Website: macys
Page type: cross-sells
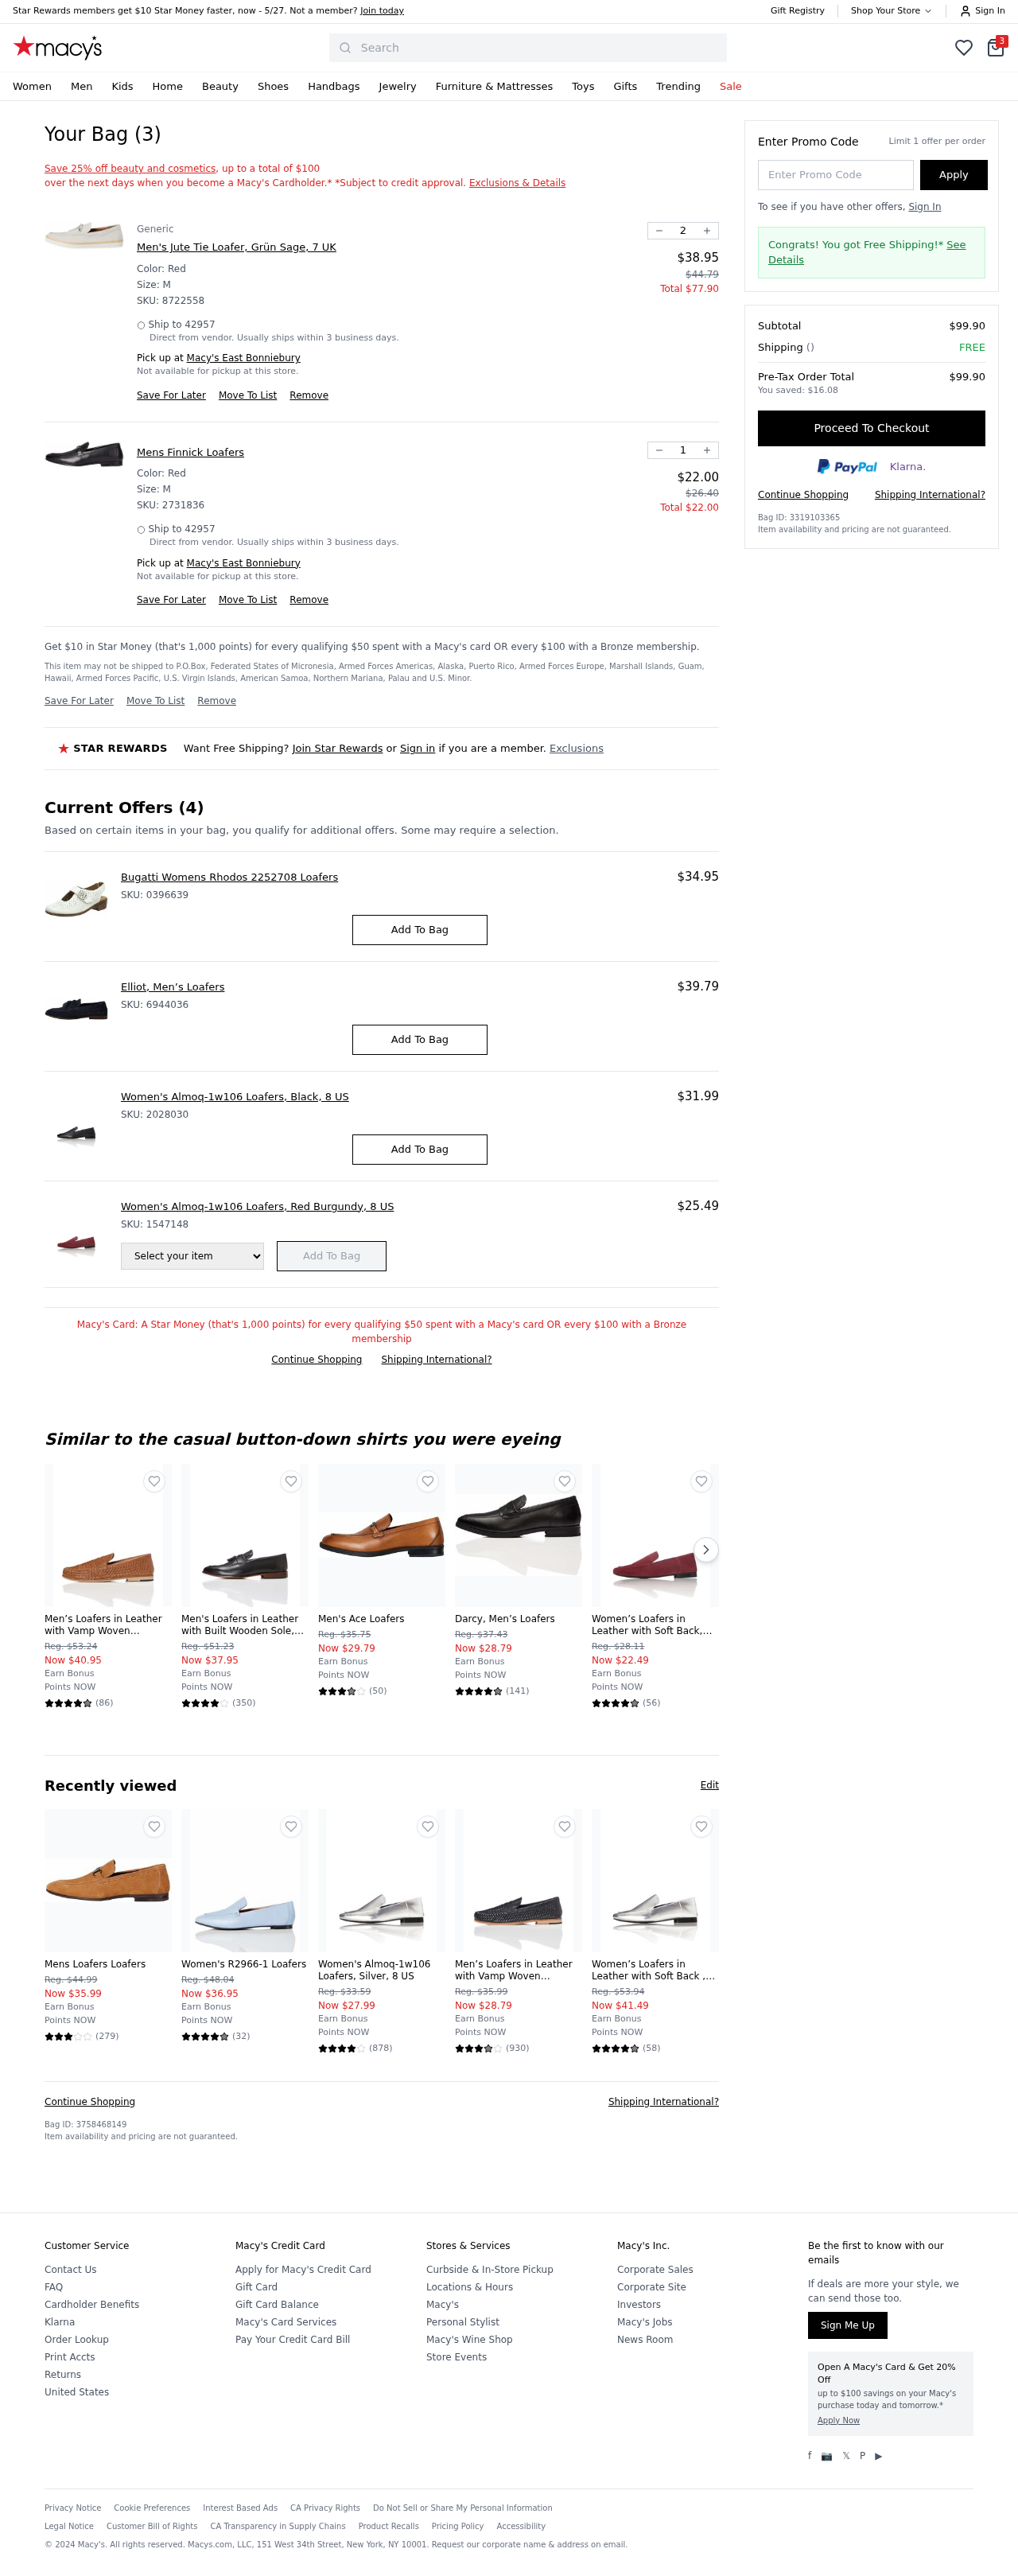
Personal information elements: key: PII_CITY
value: East Bonniebury
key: PII_POSTCODE
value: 42957
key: PII_PROMO_CODE
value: SPRING73
Product elements: key: PRODUCT10_NAME
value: Mens Loafers Loafers
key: PRODUCT10_NUM_RATINGS
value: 279
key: PRODUCT10_PRICE
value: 35.99
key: PRODUCT10_RATING
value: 3.2
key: PRODUCT11_NAME
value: Women's R2966-1 Loafers
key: PRODUCT11_NUM_RATINGS
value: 32
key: PRODUCT11_PRICE
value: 36.95
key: PRODUCT11_RATING
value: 4.8
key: PRODUCT12_NAME
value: Women's Almoq-1w106 Loafers, Silver, 8 US
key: PRODUCT12_NUM_RATINGS
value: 878
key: PRODUCT12_PRICE
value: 27.99
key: PRODUCT12_RATING
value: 4.3
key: PRODUCT13_NAME
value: Men’s Loafers in Leather with Vamp Woven Embellishment, Black (Black), 10.5 UK
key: PRODUCT13_NUM_RATINGS
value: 930
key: PRODUCT13_PRICE
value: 28.79
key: PRODUCT13_RATING
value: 3.9
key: PRODUCT14_NAME
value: Women’s Loafers in Leather with Soft Back , Silver , 7 UK ,ALMOQ-1W1-06
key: PRODUCT14_NUM_RATINGS
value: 58
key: PRODUCT14_PRICE
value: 41.49
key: PRODUCT14_RATING
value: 4.5
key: PRODUCT15_NAME
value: Bugatti Womens Rhodos 2252708 Loafers
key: PRODUCT15_PRICE
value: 34.95
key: PRODUCT16_NAME
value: Women's Almoq-1w106 Loafers, Black, 8 US
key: PRODUCT16_PRICE
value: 31.99
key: PRODUCT1_BRAND
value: Generic
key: PRODUCT1_NAME
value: Men's Jute Tie Loafer, Grün Sage, 7 UK
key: PRODUCT1_PRICE
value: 38.95
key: PRODUCT1_QUANTITY
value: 2
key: PRODUCT2_NAME
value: Mens Finnick Loafers
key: PRODUCT2_PRICE
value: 22
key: PRODUCT2_QUANTITY
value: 1
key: PRODUCT3_NAME
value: Elliot, Men’s Loafers
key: PRODUCT3_PRICE
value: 39.79
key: PRODUCT4_NAME
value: Women's Almoq-1w106 Loafers, Red Burgundy, 8 US
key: PRODUCT4_PRICE
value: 25.49
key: PRODUCT5_NAME
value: Men’s Loafers in Leather with Vamp Woven Embellishment, Brown (Tan), 7 UK
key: PRODUCT5_NUM_RATINGS
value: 86
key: PRODUCT5_PRICE
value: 40.95
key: PRODUCT5_RATING
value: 4.5
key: PRODUCT6_NAME
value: Men's Loafers in Leather with Built Wooden Sole, Black (Black), 10.5 UK
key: PRODUCT6_NUM_RATINGS
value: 350
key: PRODUCT6_PRICE
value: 37.95
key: PRODUCT6_RATING
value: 4.3
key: PRODUCT7_NAME
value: Men's Ace Loafers
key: PRODUCT7_NUM_RATINGS
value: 50
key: PRODUCT7_PRICE
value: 29.79
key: PRODUCT7_RATING
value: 3.6
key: PRODUCT8_NAME
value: Darcy, Men’s Loafers
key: PRODUCT8_NUM_RATINGS
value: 141
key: PRODUCT8_PRICE
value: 28.79
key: PRODUCT8_RATING
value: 4.6
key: PRODUCT9_NAME
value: Women’s Loafers in Leather with Soft Back, Red (Burgundy), 5 UK,ALMOQ-1W1-06
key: PRODUCT9_NUM_RATINGS
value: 56
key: PRODUCT9_PRICE
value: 22.49
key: PRODUCT9_RATING
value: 4.9
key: PRODUCT1_SKU
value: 8722558
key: PRODUCT1_ORIGINAL_PRICE
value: $44.79
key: PRODUCT1_TOTAL
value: $77.90
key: PRODUCT2_SKU
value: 2731836
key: PRODUCT2_ORIGINAL_PRICE
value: $26.40
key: PRODUCT2_TOTAL
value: $22.00
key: PRODUCT15_SKU
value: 0396639
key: PRODUCT3_SKU
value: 6944036
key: PRODUCT16_SKU
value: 2028030
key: PRODUCT4_SKU
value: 1547148
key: PRODUCT5_ORIGINAL_PRICE
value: Reg. $53.24
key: PRODUCT6_ORIGINAL_PRICE
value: Reg. $51.23
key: PRODUCT7_ORIGINAL_PRICE
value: Reg. $35.75
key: PRODUCT8_ORIGINAL_PRICE
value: Reg. $37.43
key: PRODUCT9_ORIGINAL_PRICE
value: Reg. $28.11
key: PRODUCT10_ORIGINAL_PRICE
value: Reg. $44.99
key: PRODUCT11_ORIGINAL_PRICE
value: Reg. $48.04
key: PRODUCT12_ORIGINAL_PRICE
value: Reg. $33.59
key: PRODUCT13_ORIGINAL_PRICE
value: Reg. $35.99
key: PRODUCT14_ORIGINAL_PRICE
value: Reg. $53.94
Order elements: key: ORDER_NUM_ITEMS
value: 3
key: ORDER_SUBTOTAL
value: $99.90
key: ORDER_TOTAL
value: $99.90
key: ORDER_SAVINGS
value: $16.08
Search elements: key: HEADER_SEARCH
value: Search